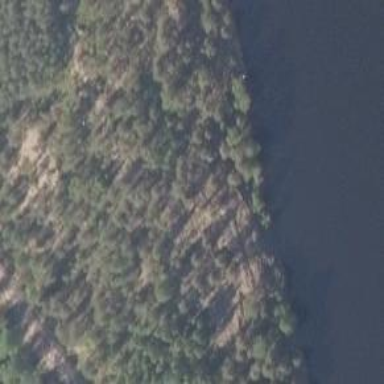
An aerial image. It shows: Natural cliff.